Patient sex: M
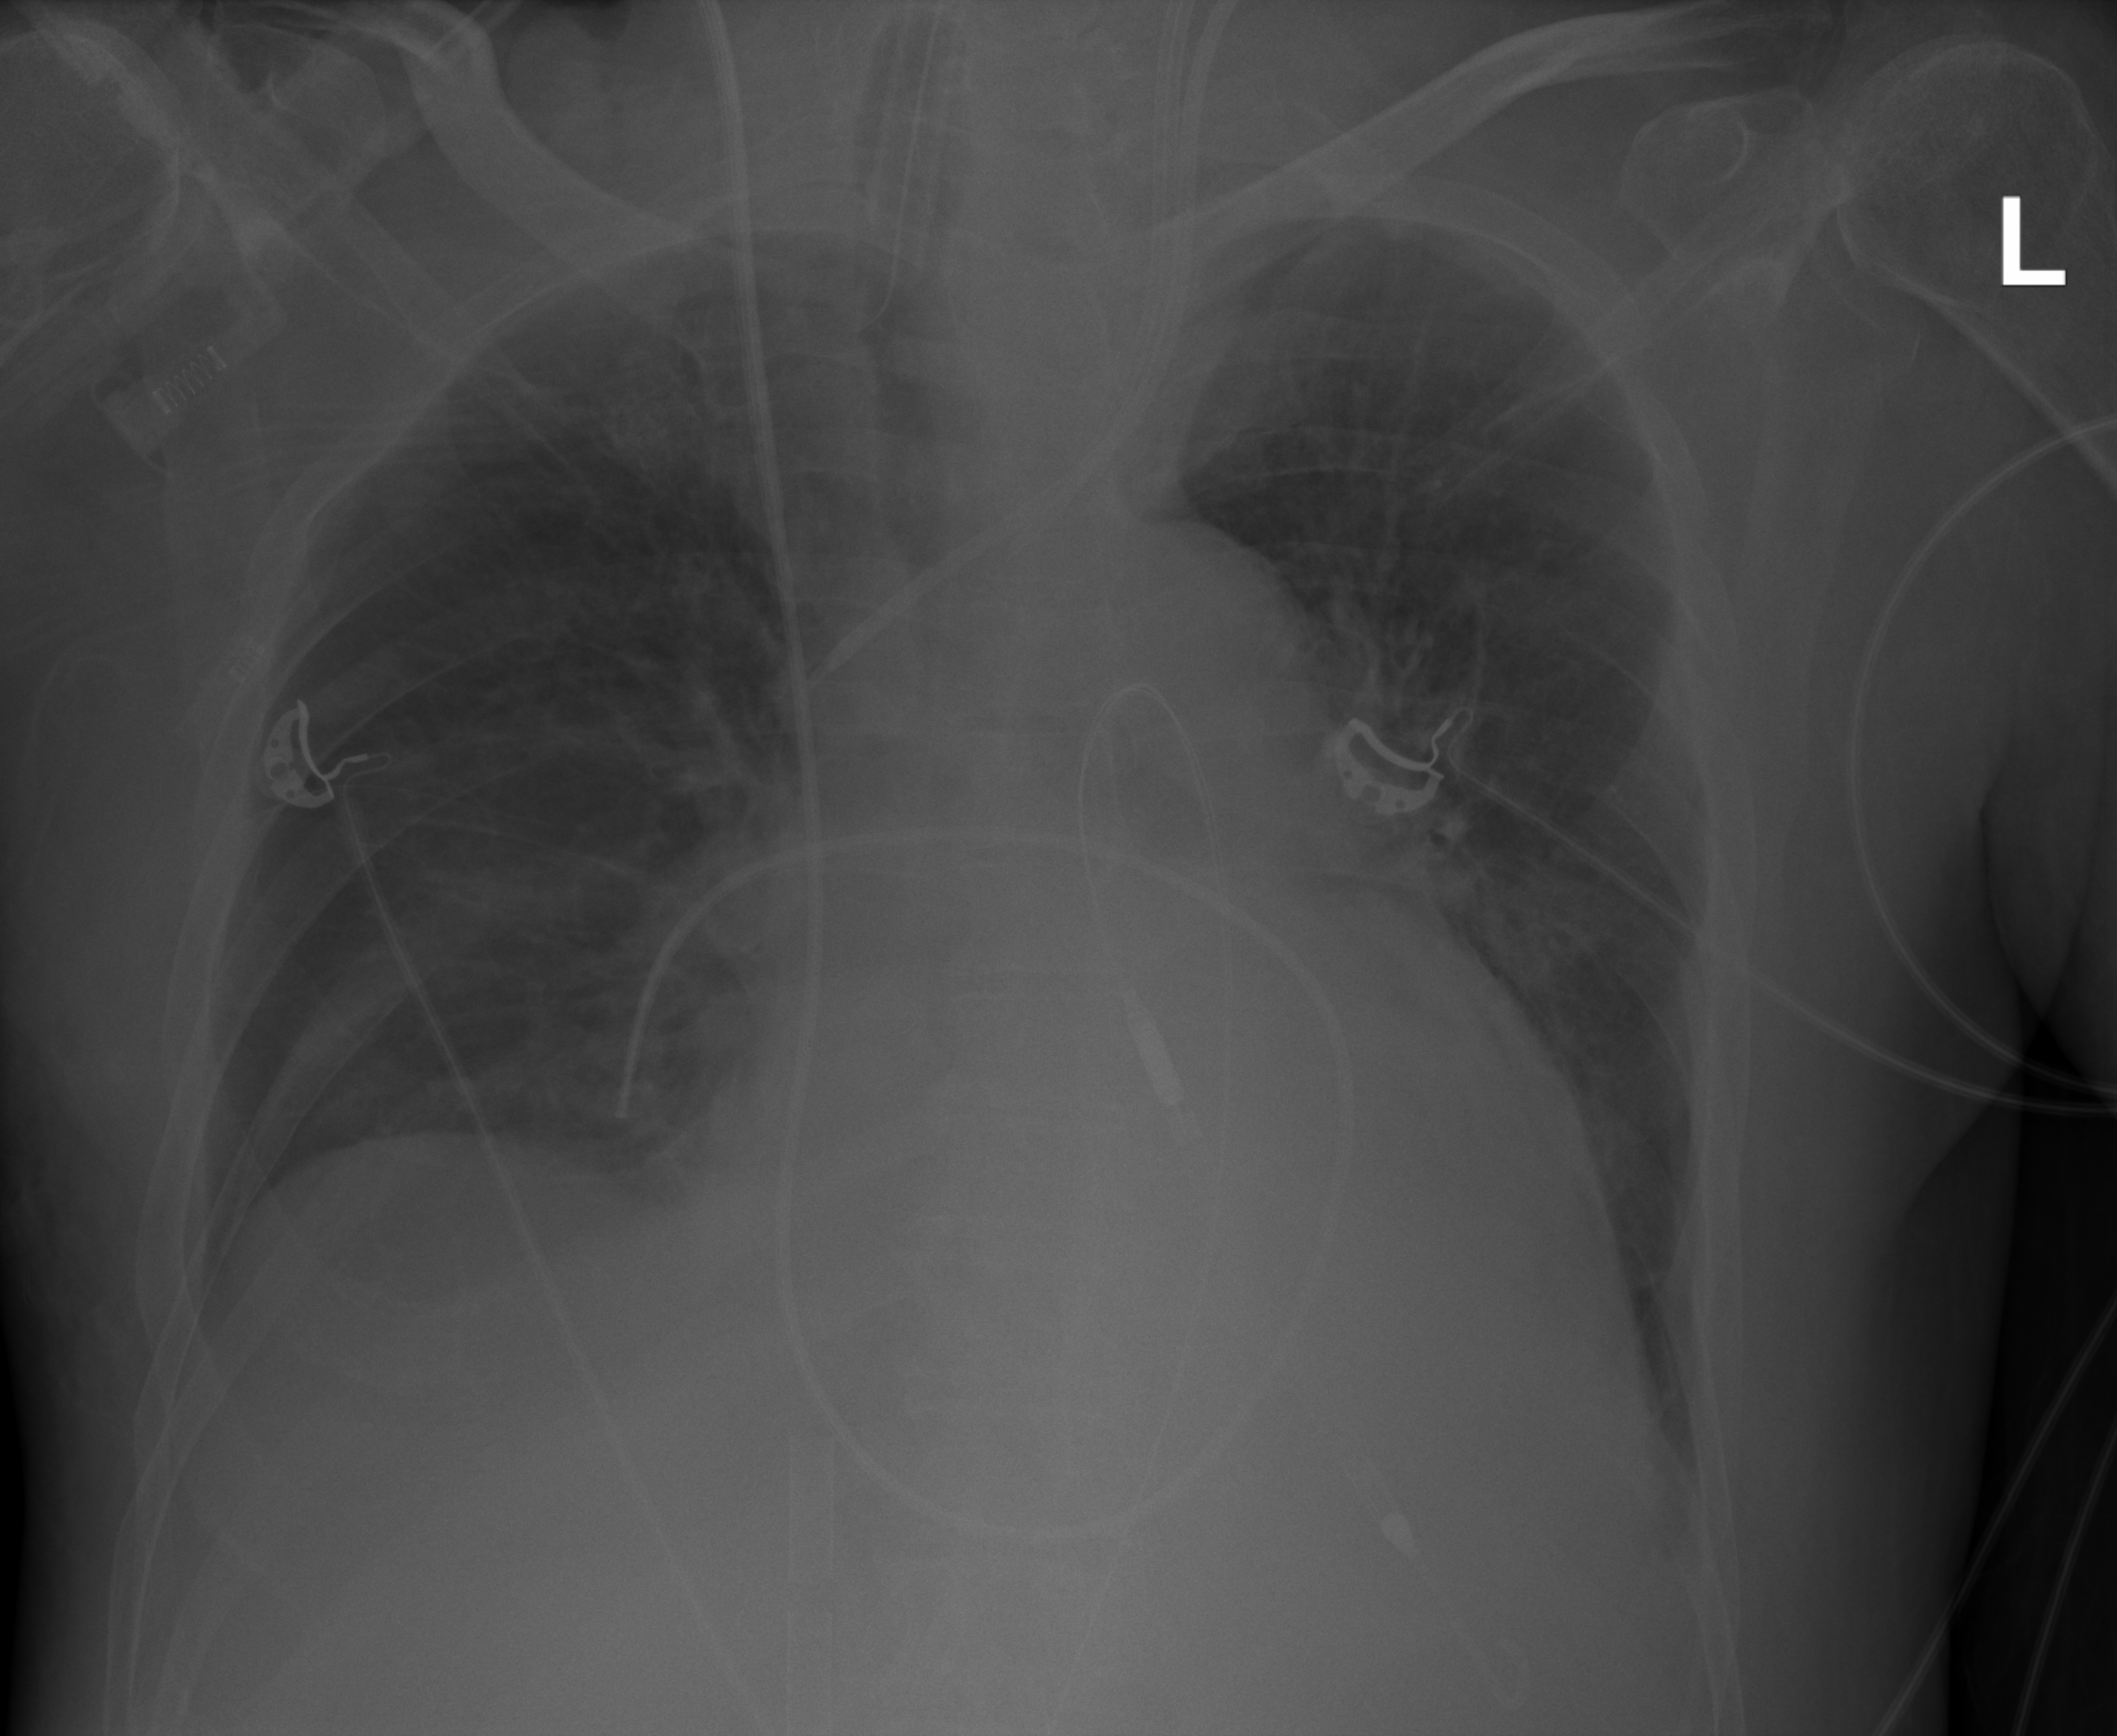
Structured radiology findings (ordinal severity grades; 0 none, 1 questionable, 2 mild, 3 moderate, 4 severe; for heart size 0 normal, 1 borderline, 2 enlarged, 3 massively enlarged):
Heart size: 2
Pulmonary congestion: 0
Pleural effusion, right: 0
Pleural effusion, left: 2
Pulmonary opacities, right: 0
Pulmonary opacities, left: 0
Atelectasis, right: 0
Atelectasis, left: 2